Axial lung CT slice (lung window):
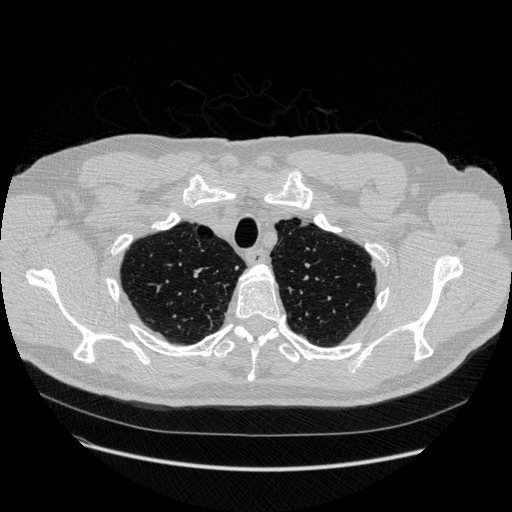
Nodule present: yes
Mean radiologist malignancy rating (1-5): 4